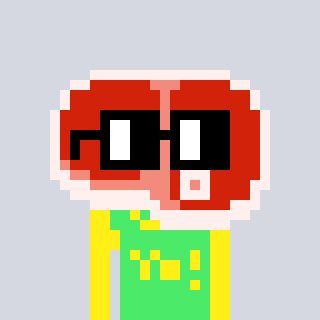
a pixel art character with square black glasses, a steak-shaped head and a teal-colored body on a cool background